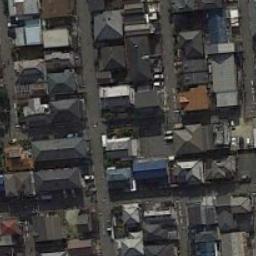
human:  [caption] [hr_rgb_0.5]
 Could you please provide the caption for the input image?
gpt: The dense residential is next to the parking lot .

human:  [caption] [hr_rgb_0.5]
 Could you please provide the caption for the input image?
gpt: There are many roads and neatly arranged houses and many vehicles in densely populated areas .

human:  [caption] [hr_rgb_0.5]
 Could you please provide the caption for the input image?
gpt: The houses line up neatly .

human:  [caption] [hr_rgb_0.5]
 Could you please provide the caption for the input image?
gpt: A dense residential area has lots of houses with different colors of roofs .

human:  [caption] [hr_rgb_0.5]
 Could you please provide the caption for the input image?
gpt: There are buildings of different colors on a dense residential area .